Question: My laptop crashed this morning after which the wampmanager.ini was corrupted. I found out how to resolve that by pasting in a replacement and ensuring that this line pointed to the correct directories:
Action: run; FileName: "c:/wamp/bin/php/php5.4.3/php-win.exe";Parameters: "refresh.php";WorkingDir: "c:/wamp/scripts"; Flags: waituntilterminated
However, I still get an error "Exception Eception in module wampmanager.exe at 000F15A0. Could not execute run action: The directory name is invalid.

I have check: "c:/wamp/bin/php/php5.4.3/php-win.exe" and "c:/wamp/scripts". I even pasted them into the address line at the top of the page to make sure and they were found.
What are my options please?
Can I run a repair?
Is it just quicker to reinstall?
If I reinstall which directories do I need to copy in order to save my database?
I do not know much about this so if you can be specific please that would be very much appreciated (e.g., full file paths where possible).
Thanks,
Glyn
I have found this:
<URL>
<URL>
Now I need to work out whether I am using WampServer 32 bit or 64 bit. How do I do this please?
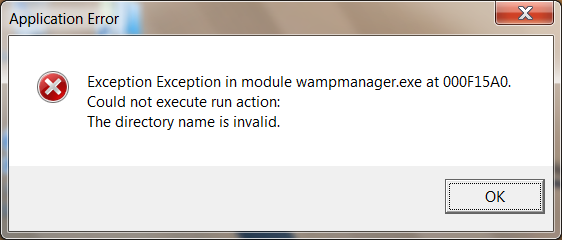
Answer: You are nearly there, wampmanager.ini is recreated every time you run wamp. What you actually need is an uncorrupted wampmanager.tpl.
If you have a backup, replace the 'wampmanager.tpl' file in '\wamp'
SECOND ANSWER:
You could try this.
Rename the old wamp folder.
Install WAMP again, using the same version of wamp Apache,MySQL.
Copy your database's from old location to new location + any website code.
That should get you back to where you were roughly.